Aerial crown-view tile of a tropical tree (Barro Colorado Island, Panama), acquired 20250124:
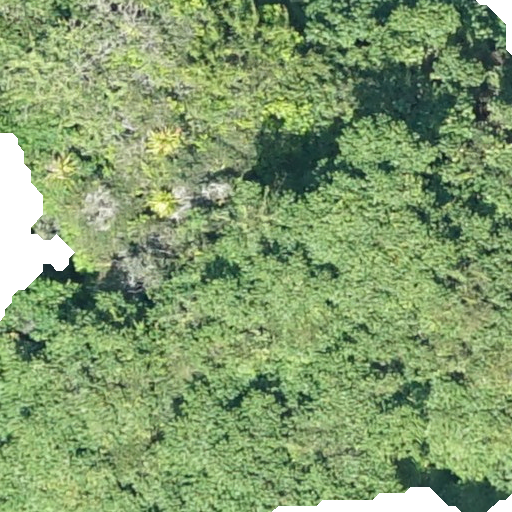
Species: Tachigali panamensis
GBIF accepted scientific name: Tachigali panamensis
Crown area: 510.442 m²